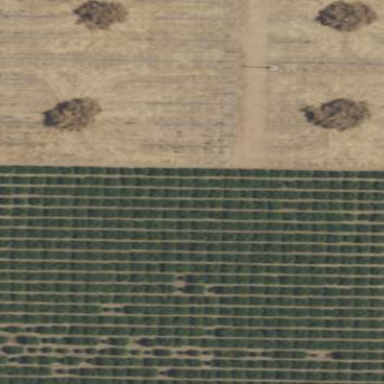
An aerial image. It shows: Orange orchard with rows of orange trees.